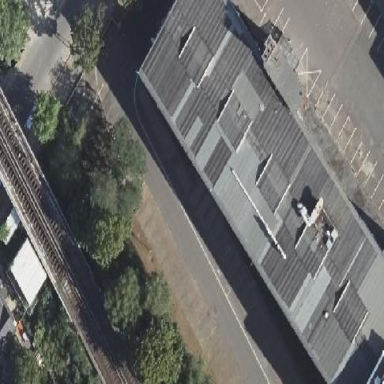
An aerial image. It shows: Flat-roofed building.